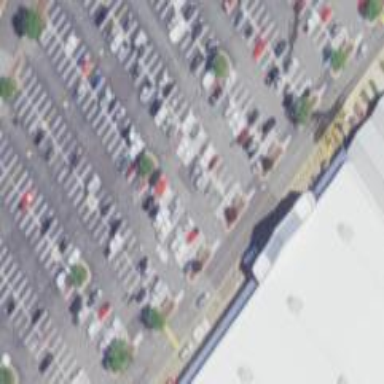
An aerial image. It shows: Parking area.